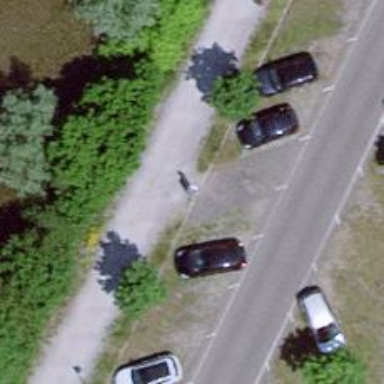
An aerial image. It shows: Charging station.